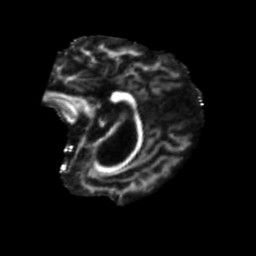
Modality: FA
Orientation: sagittal
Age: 66
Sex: female
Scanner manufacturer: siemens
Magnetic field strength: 3 T
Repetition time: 5.47 s
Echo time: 0.0854 s